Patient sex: M
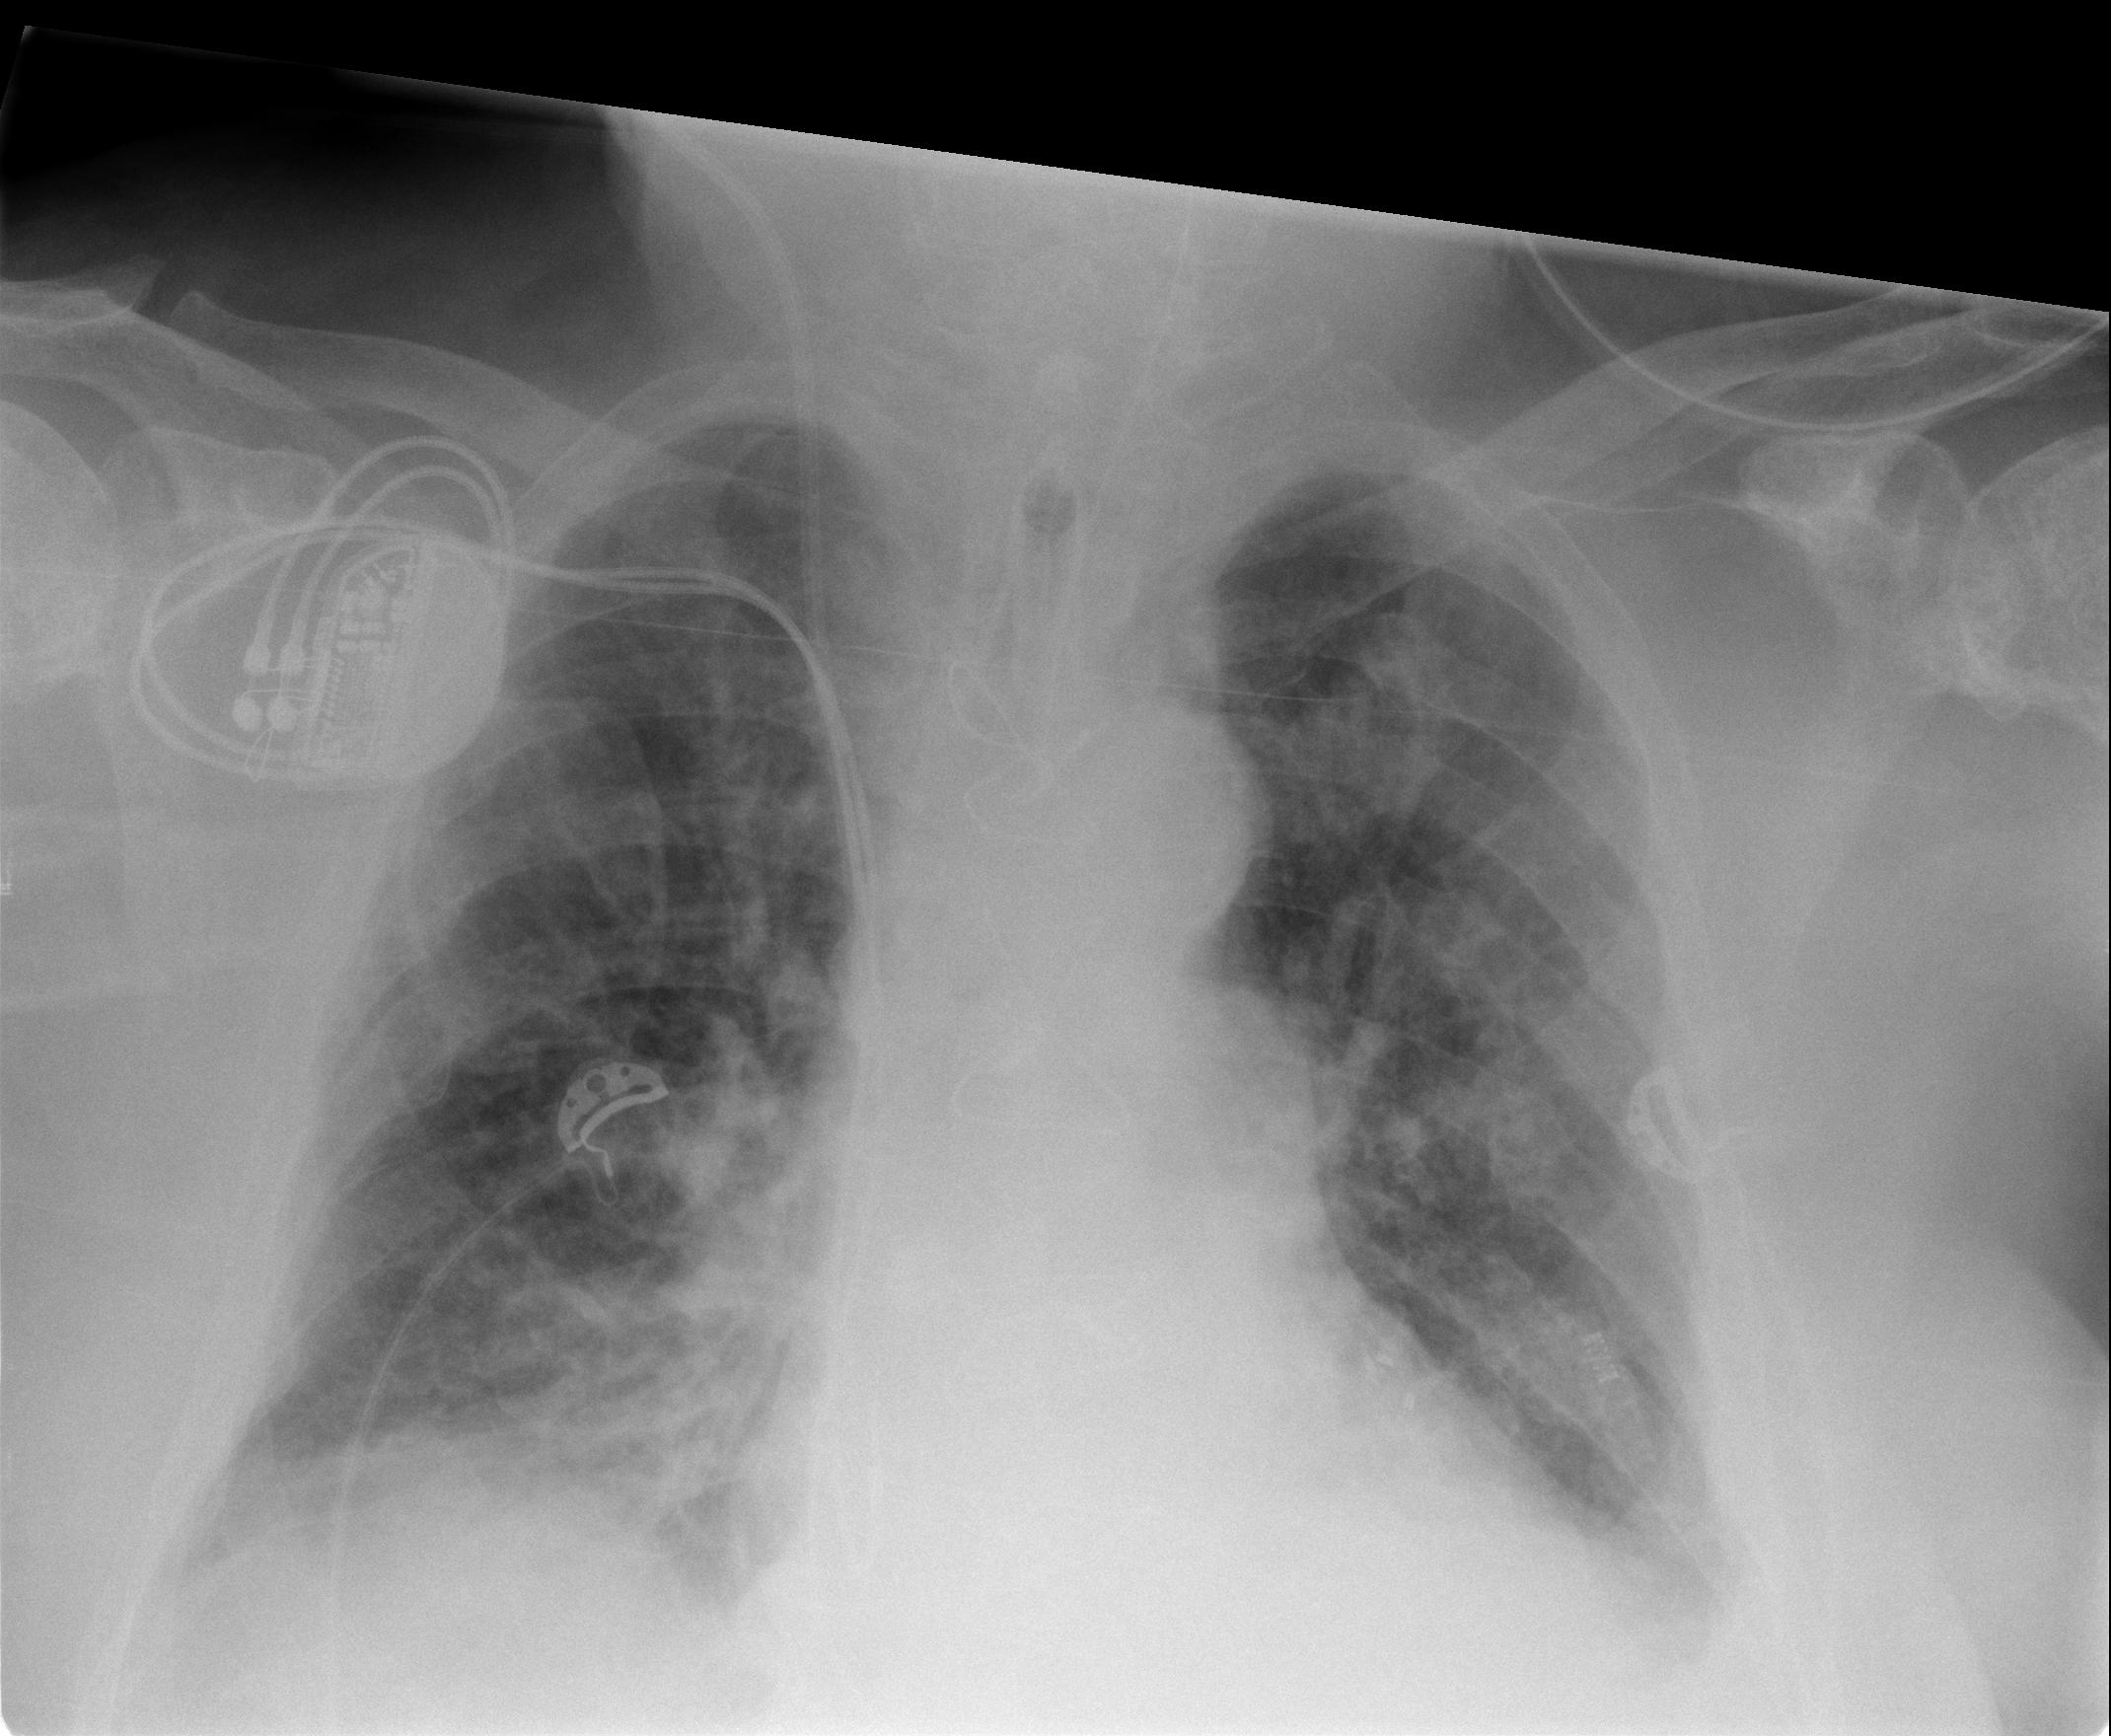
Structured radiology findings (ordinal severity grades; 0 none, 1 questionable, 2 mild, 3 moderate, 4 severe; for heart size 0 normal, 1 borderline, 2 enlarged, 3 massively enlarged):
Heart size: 0
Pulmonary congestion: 2
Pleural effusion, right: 2
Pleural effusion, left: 2
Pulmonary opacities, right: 2
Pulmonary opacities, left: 2
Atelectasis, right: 2
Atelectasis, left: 2